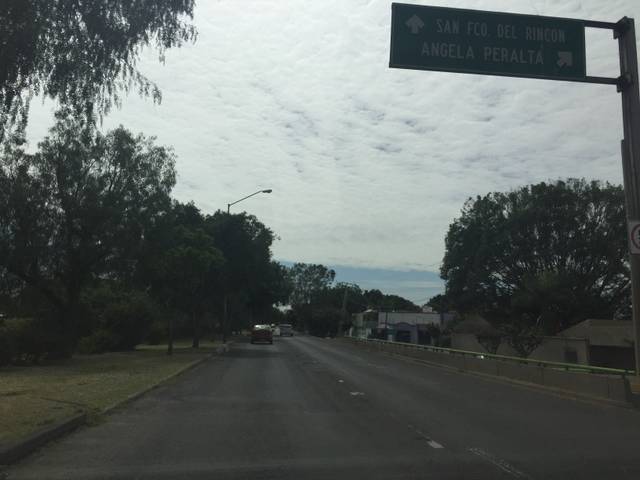
Region: Mexico
Coordinates: 21.113, -101.665